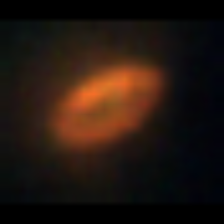
Taxon: Unknown_phyto
Group: Unknown